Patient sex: M
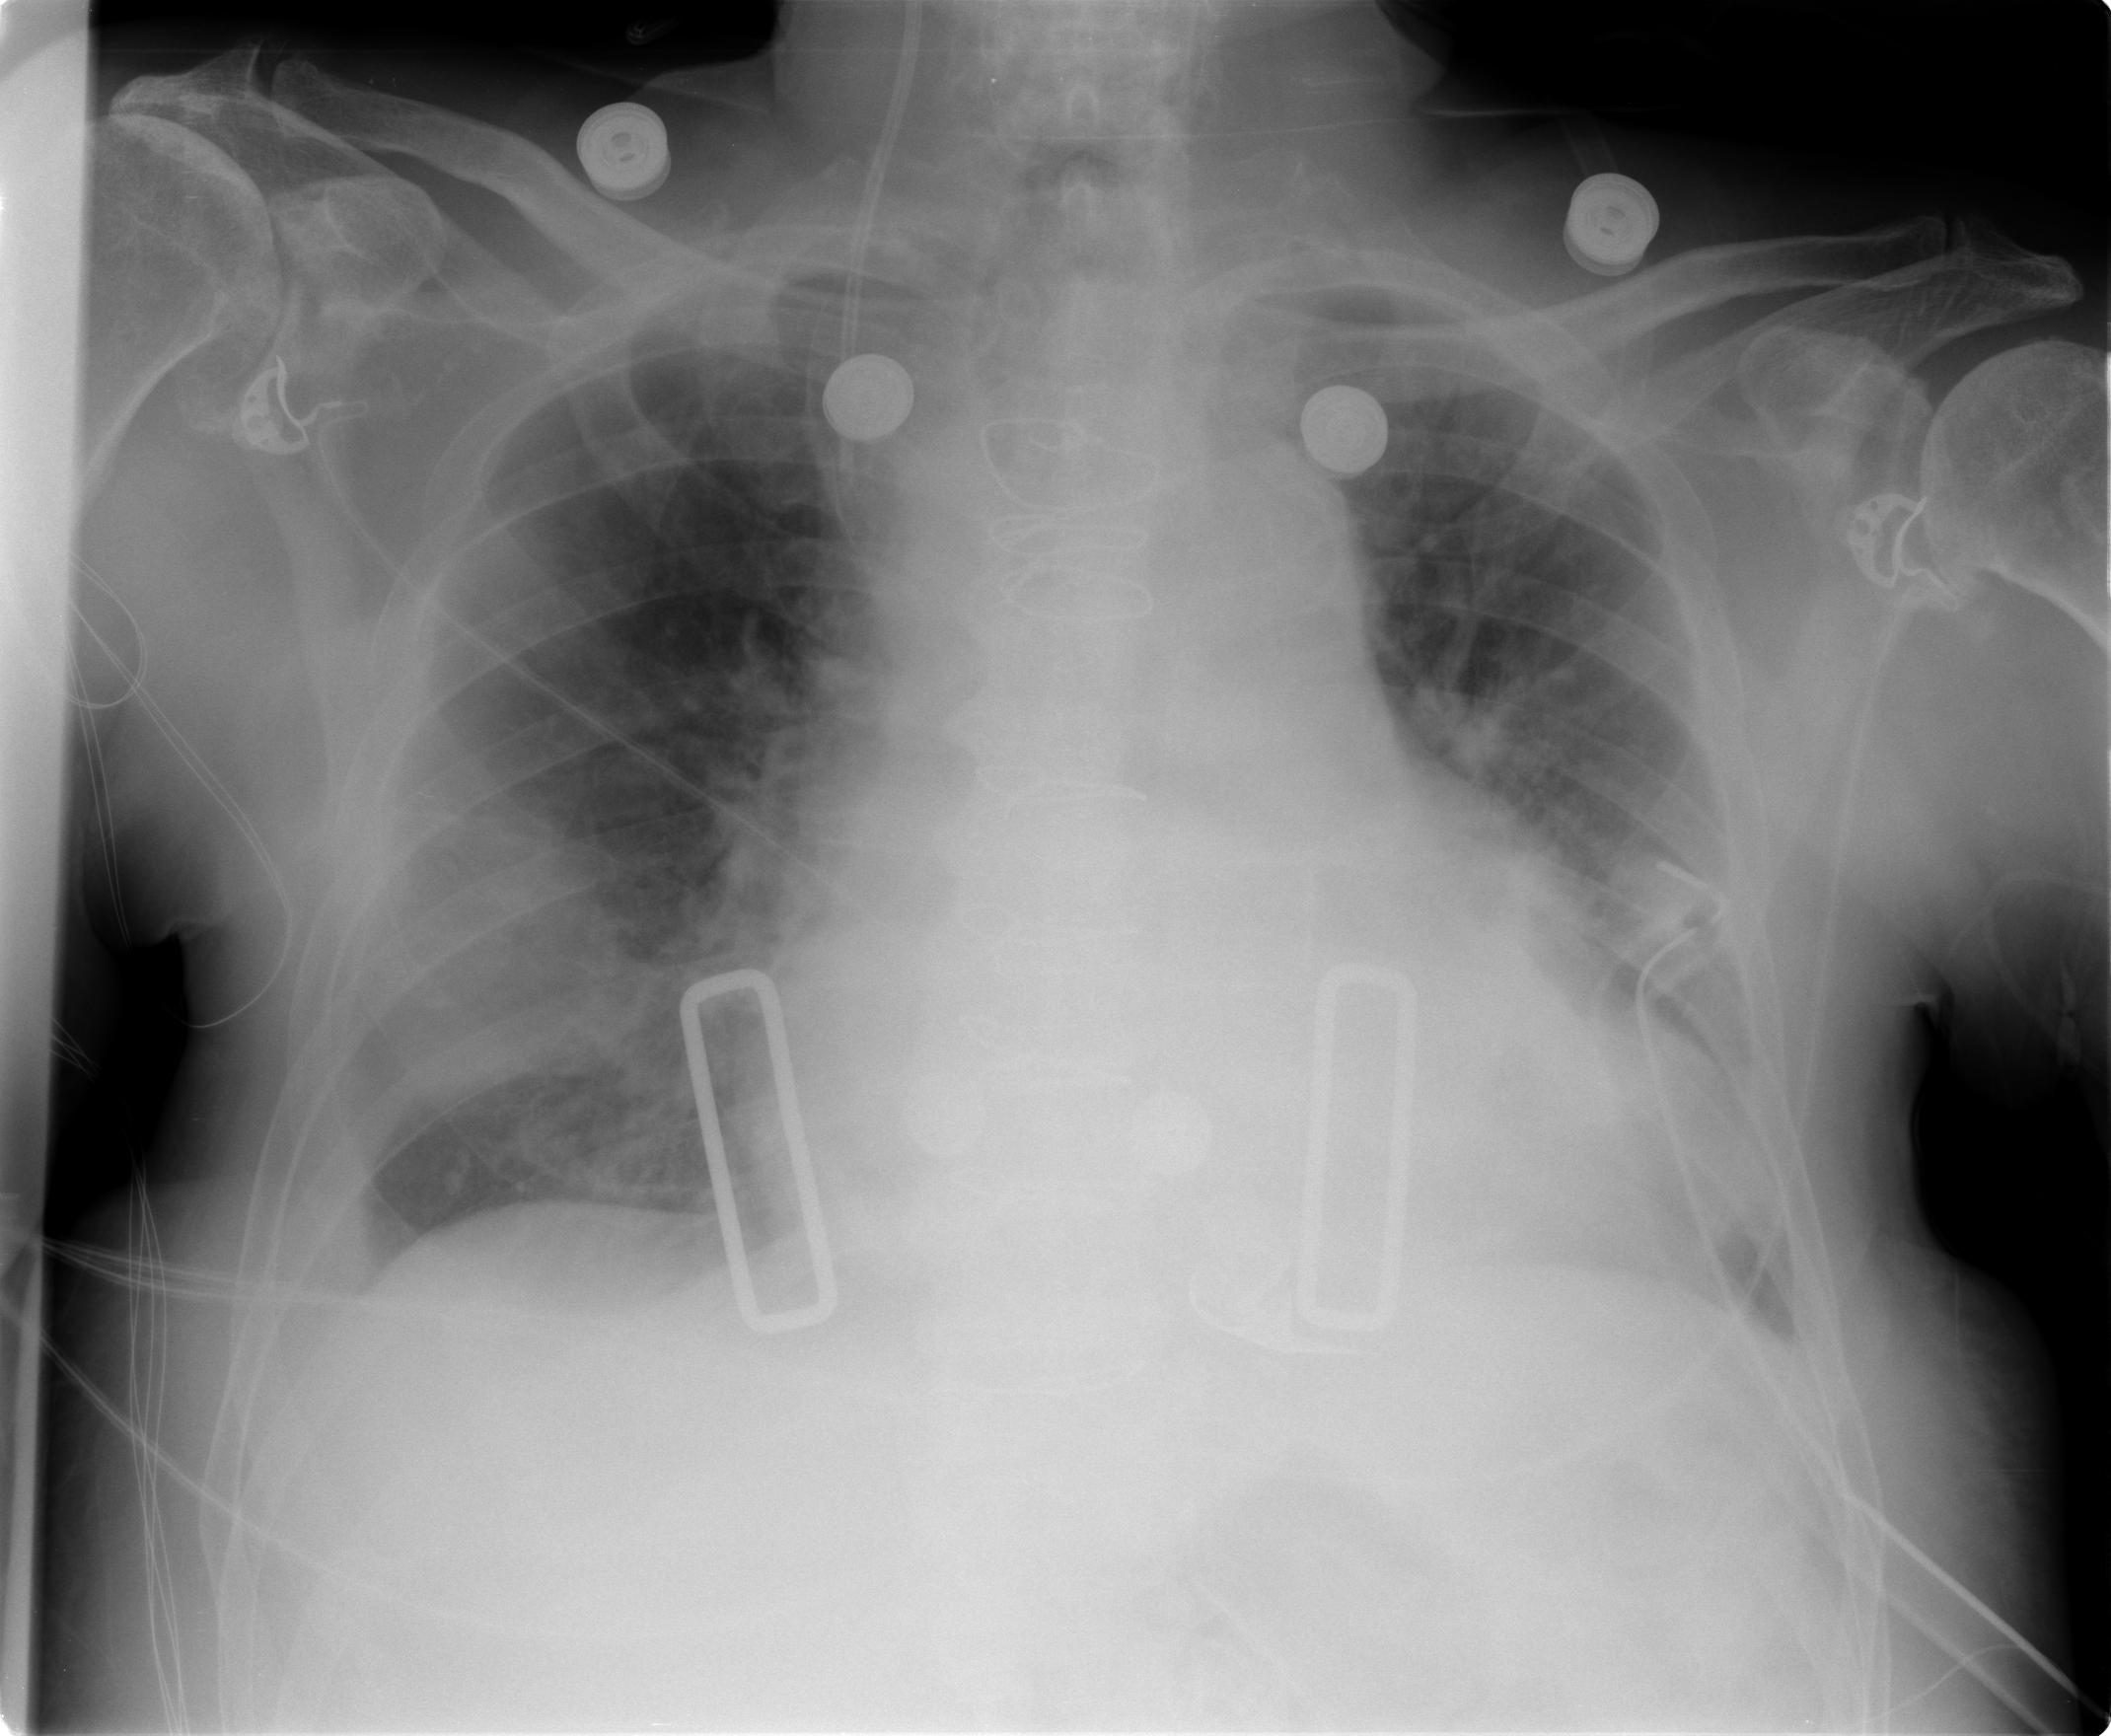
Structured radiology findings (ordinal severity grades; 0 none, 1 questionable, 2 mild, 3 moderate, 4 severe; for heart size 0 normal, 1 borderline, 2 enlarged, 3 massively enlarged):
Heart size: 2
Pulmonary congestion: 0
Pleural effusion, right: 2
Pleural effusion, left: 0
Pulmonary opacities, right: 2
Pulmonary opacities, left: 0
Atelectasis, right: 2
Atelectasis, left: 1